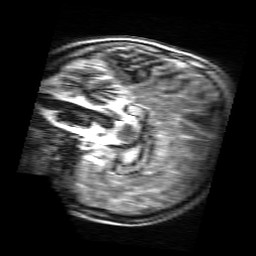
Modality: MP2RAGE
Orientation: sagittal
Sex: female
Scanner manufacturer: siemens
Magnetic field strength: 3 T
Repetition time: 5 s
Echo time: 0.00355 s